Question: I am trying to return a specific value in my Laravel view. I define a variable in my controller and pass it on to my view. This is what I get when my blade code looks like this:
'''
<h1>{{ $sport }}</h1>
'''

However, since this is returned in my view and I only want to have the "sport" itself I did this:
'''
<h1>{{ $sport->sport }}</h1>
Undefined property: Illuminate\Database\Eloquent\Collection::$sport
'''
Any help would be much appreciated.
Thanks
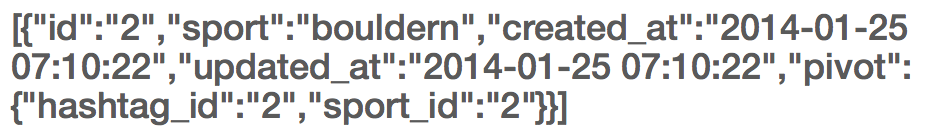
Answer: You are referencing an Array Collection not an object itself
Try
'''
<h1>{{ $sport->first()->sport }}</h1>
'''
Or modify your controller like this
'''
// Controller
return View::make('sports', array('user' => $sport->first()));
// View
{{ $sport->sport }}
'''